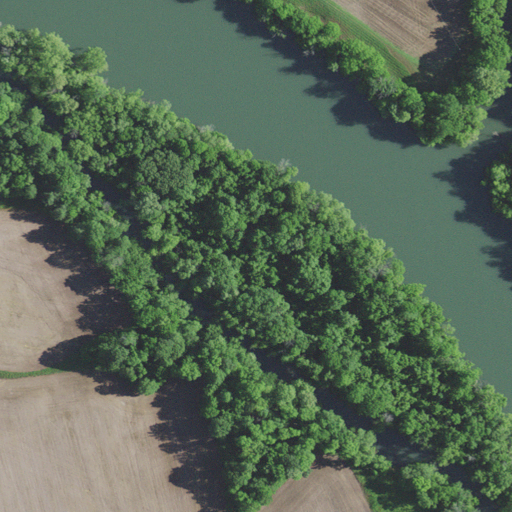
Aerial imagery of island in Kentucky named Bear Creek Island containing deciduous forest, open water, mixed forest, cultivated crops, and pasture